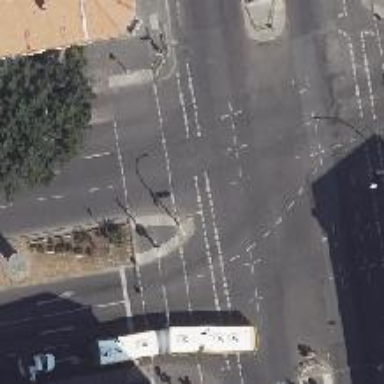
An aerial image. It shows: Road crossing with traffic signals.